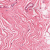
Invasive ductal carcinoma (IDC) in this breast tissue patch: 0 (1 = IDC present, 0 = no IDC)